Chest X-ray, AP view. Patient: 58 years old, sex M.
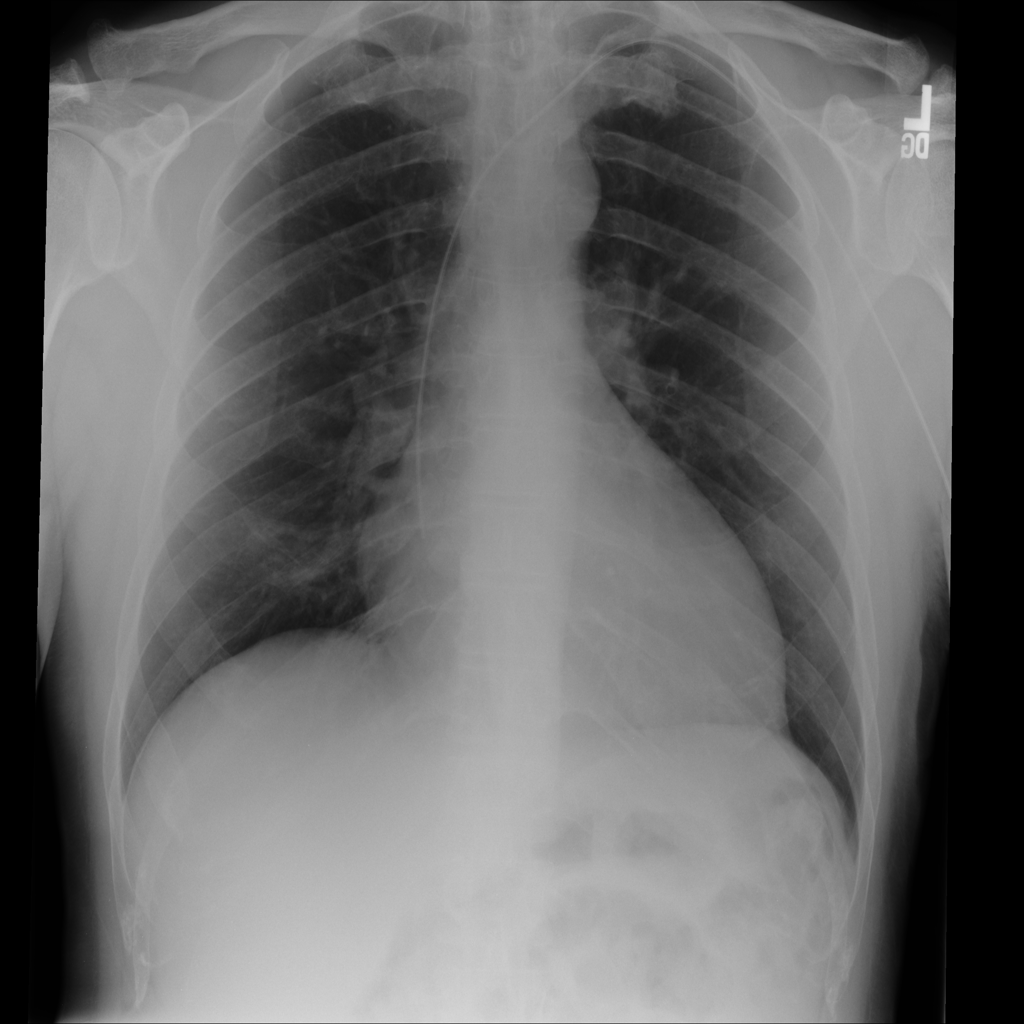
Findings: No Finding